Question: I've found the solution, it was more simple than I could have hoped. Thanks for your time. =) (Answered my own question with full solution)
My apologies that my post was not transparent enough.. I will try to iterate for a little more clarity. I am not simply trying to contain things and have the container resize without the contents resizing. I would just use a simple MovieClip for that.. . I'm trying to make a repeating background image for a container; thus far I'm able to draw my BitmapFill sprite to the size I want. (Which is the stage's height) but when the stage is resized, I want to re-size my container but have my containers BitmapFill crop or add more as the window is resized bigger or smaller. Allow me to illustrate what I mean:

I hope this clears up any confusion and helps with any straighter answers.
I've got a simple rectangle sprite that fills with a bitmap from the library and a simple resize handler function that detects when the window has been resized.
What I would like to do is have my rectangle resize to the height of the stage.stageHeight maintaining its bitmap fill, but the bitmap fill or any children within the sprite.
From what I've read, this is a little tricky because the sprite resizes in relation to what it contains.. or.. something like that.. I really don't know any more.. I saw one example where a person extended the sprite class but I don't know why or how..
in my library there is an image called 'pattern' and my code looks like this:
'''
stage.align = StageAlign.TOP_LEFT;
stage.scaleMode = StageScaleMode.NO_SCALE;
stage.addEventListener(Event.RESIZE, resizeHandler, false, 0, true);
var bgData:pattern = new pattern(0,0);
var bg:Sprite = new Sprite();
bg.graphics.beginBitmapFill(bgData, null, true, false);
bg.graphics.drawRect( 0, 0, 80, stage.stageHeight);
bg.graphics.endFill();
addChild(bg);
function resizeHandler(e:Event=null):void
{
trace("dimensions are: " + stage.stageWidth + " x " + stage.stageHeight);
bg.height = stage.stageHeight; //simply makes the fill resize also
}
'''
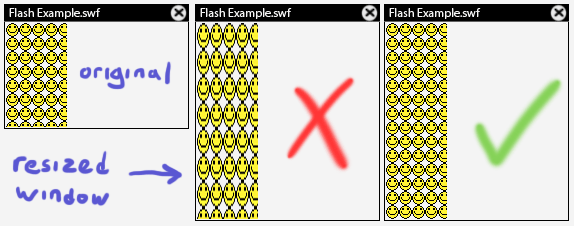
Answer: Oh, well I'm dull. The answer was quite simple.
All I needed to do was clear the graphics then redraw them..
I wasn't aware of the clear(); function..
the full revised code is as follows:
'''
stage.align = StageAlign.TOP_LEFT;
stage.scaleMode = StageScaleMode.NO_SCALE;
stage.addEventListener(Event.RESIZE, resizeHandler, false, 0, true);
var bgData:pattern = new pattern(0,0);
var bg:Sprite = new Sprite();
bg.graphics.beginBitmapFill(bgData, null, true, false);
bg.graphics.drawRect( 0, 0, 80, stage.stageHeight);
bg.graphics.endFill();
addChild(bg);
function resizeHandler(e:Event=null):void
{
trace("dimensions are: " + stage.stageWidth + " x " + stage.stageHeight);
bg.graphics.clear();
bg.graphics.beginBitmapFill(bgData, null, true, false);
bg.graphics.drawRect( 0, 0, 80, stage.stageHeight);
bg.graphics.endFill();
}
'''
thanks all, sorry for this potential waste of space.